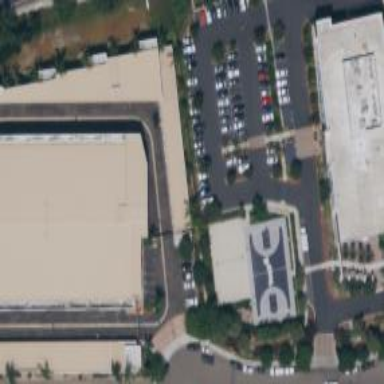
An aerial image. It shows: Storage rental shop located in building.